Question: I need to combine these to commands in order to have a sorted list by date created with the specified "filename".
I know that sorting files by date can be achieved with:
> ls -lrt
and finding a file by name with
> find . -name "filename*"
I don't know how to combine these two. I tried with a pipeline but I don't get the right result.
[EDIT]
Not sorted

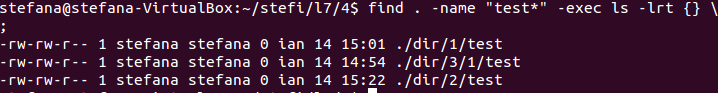
Answer: '''
find . -name "filename" -printf '%TY:%Tm:%Td %TH:%Tm %h/%f
' | sort
'''
Forget xargs. "Find" and "sort" are all the tools you need.